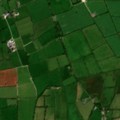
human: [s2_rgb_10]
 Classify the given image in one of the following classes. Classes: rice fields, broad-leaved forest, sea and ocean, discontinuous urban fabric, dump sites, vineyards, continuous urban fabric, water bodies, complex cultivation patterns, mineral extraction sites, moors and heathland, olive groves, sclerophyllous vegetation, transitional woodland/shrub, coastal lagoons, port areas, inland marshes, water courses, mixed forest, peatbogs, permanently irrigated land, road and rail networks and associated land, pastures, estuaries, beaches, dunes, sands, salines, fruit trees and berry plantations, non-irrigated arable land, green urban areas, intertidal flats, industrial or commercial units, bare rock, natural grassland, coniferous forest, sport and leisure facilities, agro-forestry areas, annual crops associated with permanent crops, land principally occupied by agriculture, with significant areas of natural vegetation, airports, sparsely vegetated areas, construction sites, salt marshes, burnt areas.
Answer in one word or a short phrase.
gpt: non-irrigated arable land, pastures